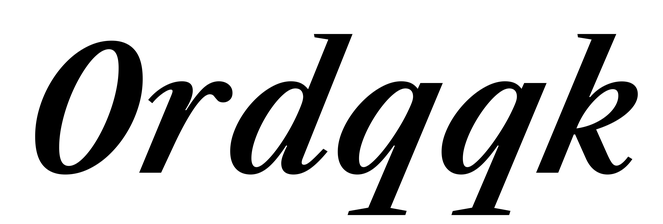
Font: LibreCaslonText-Italic_SemiBold_Italic